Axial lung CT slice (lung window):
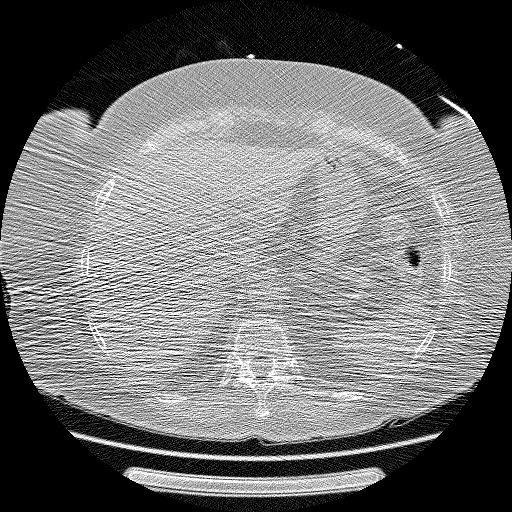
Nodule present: no